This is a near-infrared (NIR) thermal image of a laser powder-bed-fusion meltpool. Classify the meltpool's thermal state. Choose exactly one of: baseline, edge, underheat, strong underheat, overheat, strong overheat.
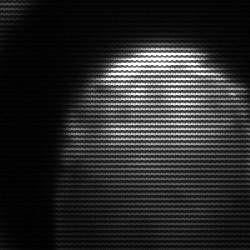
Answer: edge